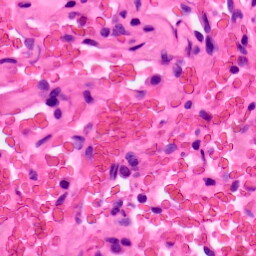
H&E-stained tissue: Lung